Question: i have a list in SharePoint 2010 that has fields "title,count" .one of the fields (count) possible to change.
i want to access the last version of this property. by this <URL>: but there are no accepted answer yet.
'''
File file;
FileVersionCollection versions;
ClientContext clientContext;
IEnumerable<Microsoft.SharePoint.Client.FileVersion> oldVersions;
clientContext = new ClientContext(siteUrl);
clientContext.Credentials = new NetworkCredential(user, password, shp.domainname);
Web web = clientContext.Web;
clientContext.Load(web);
clientContext.ExecuteQuery();
string path = web.ServerRelativeUrl + "/Lists/" + listname + "/" + id1 + "_.000"; // it represet list id 7
file = web.GetFileByServerRelativeUrl(path);
ListItem versionListItem = file.ListItemAllFields;
clientContext.Load(versionListItem);
clientContext.ExecuteQuery();
versions = file.Versions;
clientContext.Load(versions);
oldVersions = clientContext.LoadQuery(versions.Where(v => v != null));
clientContext.ExecuteQuery();
if (oldVersions != null)
{
foreach (Microsoft.SharePoint.Client.FileVersion _version in oldVersions)
{
DateTime date = new DateTime();
date = _version.Created.Date;
'''
here i can access to properties but "count" doesn't exist here.
i want to have differences by last versions like SharePoint

i have other method (find it <URL> that return for me those last property values
'''
ClientContext clientContext = new ClientContext("http://basesmc2008");
Web site = clientContext.Web;
clientContext.Load(site);
clientContext.ExecuteQuery();
File file = site.GetFileByServerRelativeUrl("/Shared Documents/test.tif");
clientContext.Load(file);
clientContext.ExecuteQuery();
ListItem currentItem = file.ListItemAllFields;
clientContext.Load(currentItem);
clientContext.ExecuteQuery();
FileVersionCollection versions = file.Versions;
IEnumerable<FileVersion> oldVersions = clientContext.LoadQuery(versions.Where(v => v.VersionLabel == "1.0"));
clientContext.ExecuteQuery();
if (oldVersions != null)
{
foreach (FileVersion oldFileVersion in oldVersions)
{
File oldFile = site.GetFileByServerRelativeUrl("/" + oldFileVersion.Url);
clientContext.Load(oldFile);
clientContext.ExecuteQuery();
ListItem oldItem = oldFile.ListItemAllFields;
clientContext.Load(oldItem);
clientContext.ExecuteQuery();
//error here
}
'''
error here
> An error has occurred.","ExceptionMessage":"Value does not fall within
the expected range
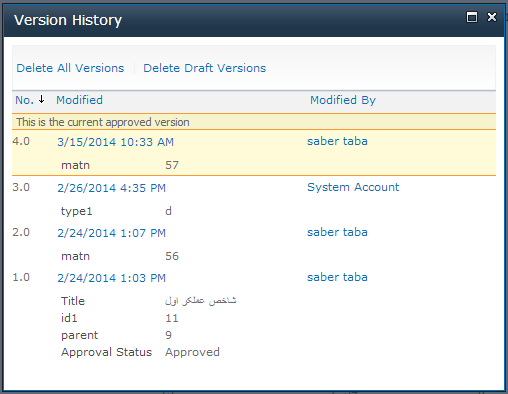
Answer: Sadly actual version data is not available from CSOM. You can get the data by extracting it from ;
I used HTMLAgilityPack to parse out the data I was looking for (a past value for a specific field)
'''
HtmlDocument doc = new HtmlDocument();
doc.LoadHtml(DownloadedPageContent);
HtmlNodeCollection n = doc.DocumentNode.SelectNodes("//tr[@id='vv" + VersionId + FieldName +"']/td");
String value = n[1].InnerText.Trim();
'''